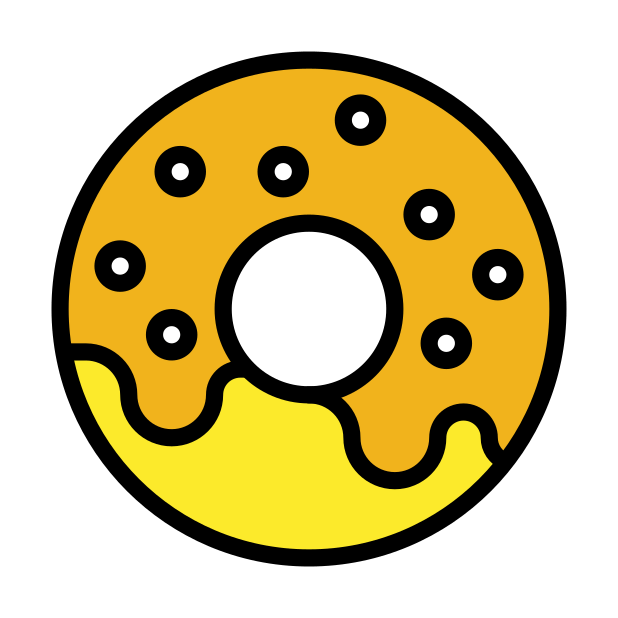
Emoji: 🍩
Name: doughnut
Unicode: 0x1f369